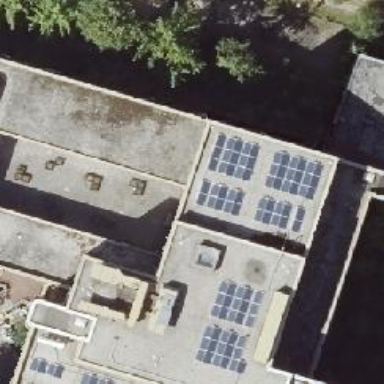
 consisting of solar photovoltaic panels."